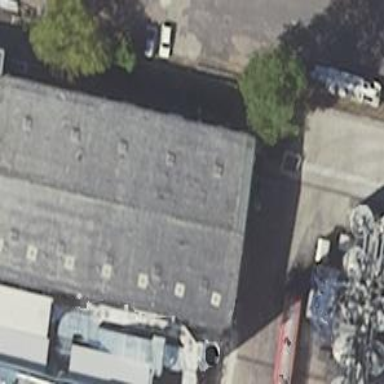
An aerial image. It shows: Industrial building.